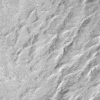
Atmospheric dust classification: not_dusty